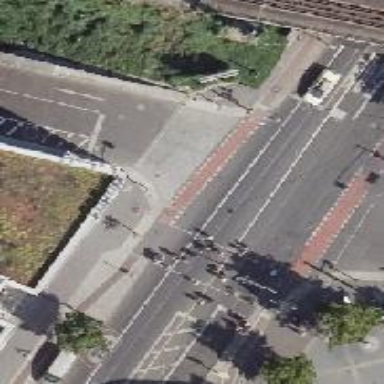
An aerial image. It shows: Road with traffic signals.